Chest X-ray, PA view. Patient: 49 years old, sex F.
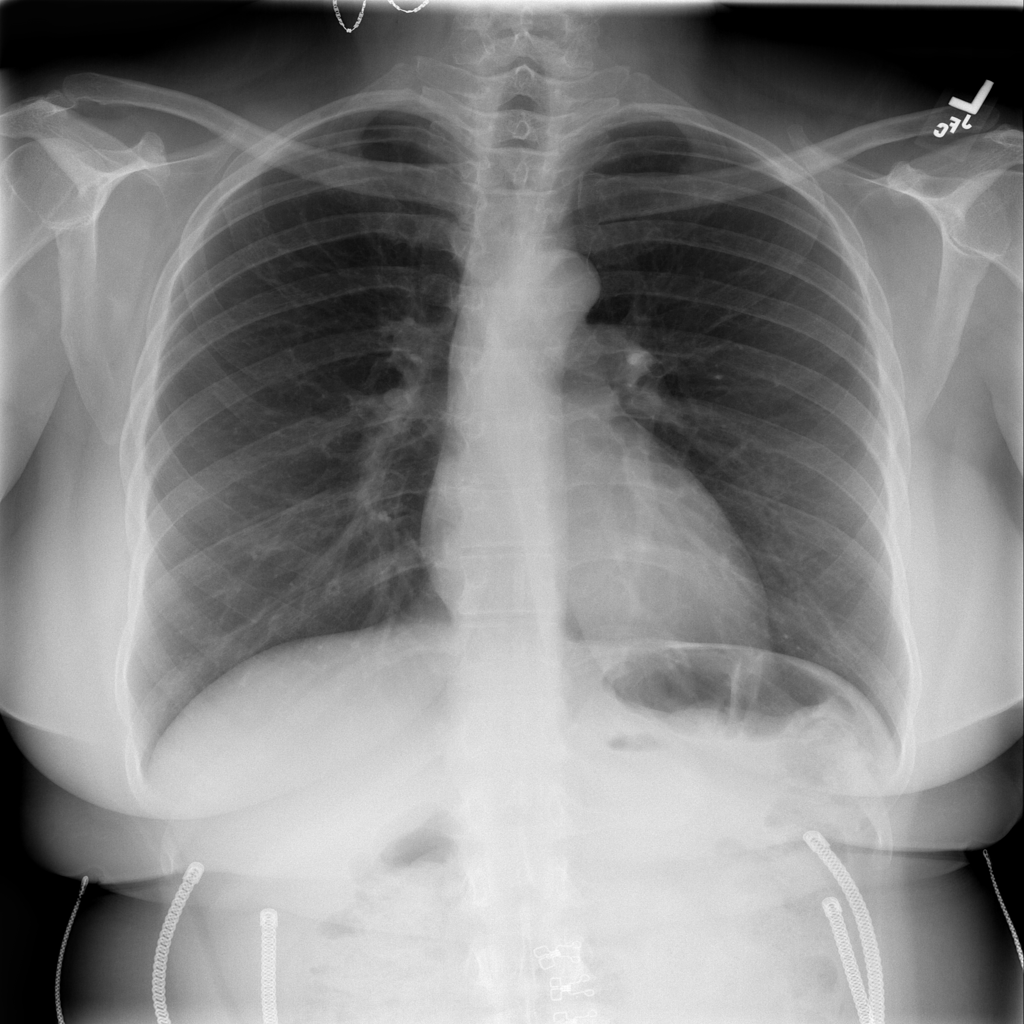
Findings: No Finding